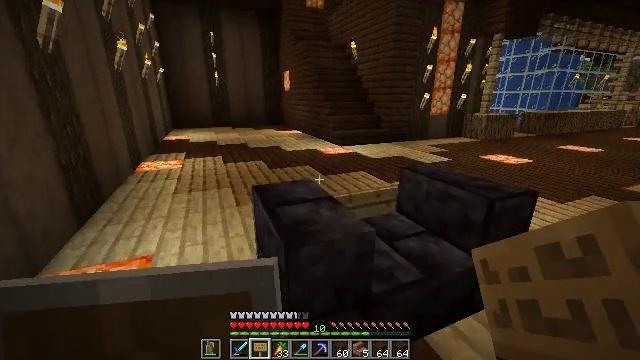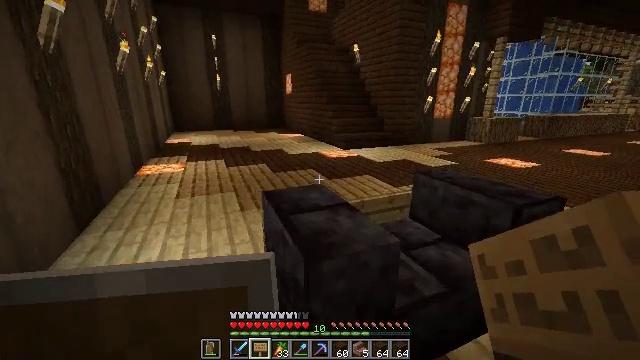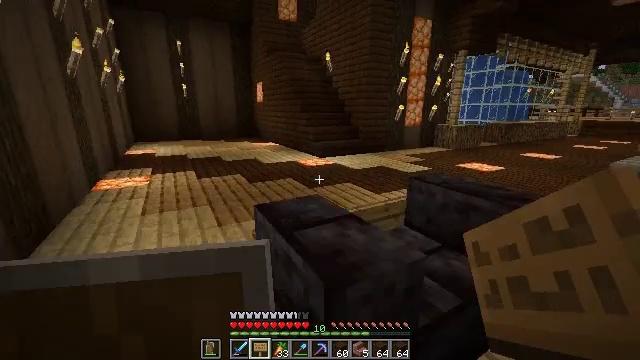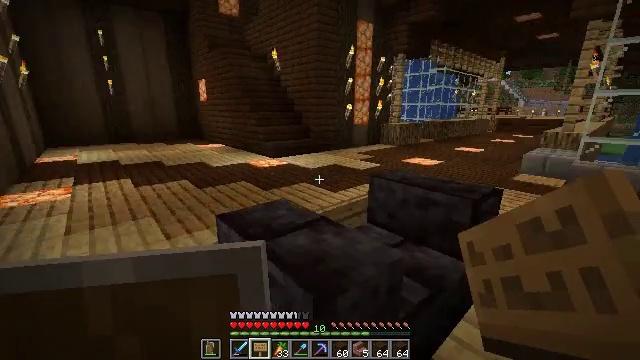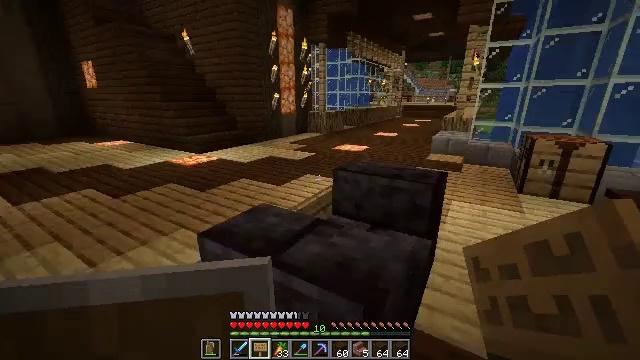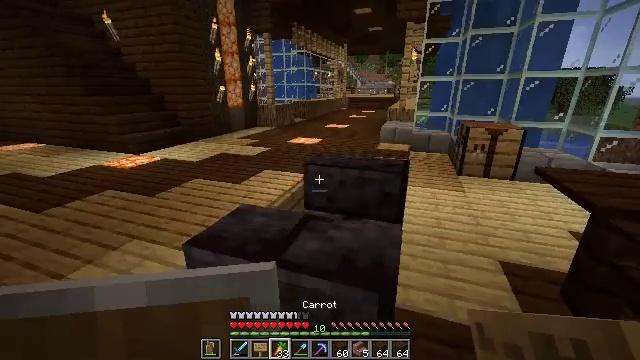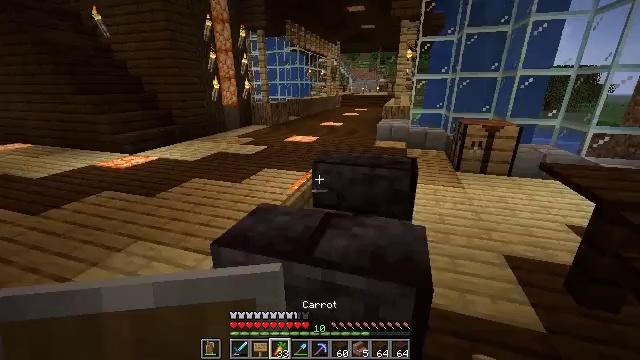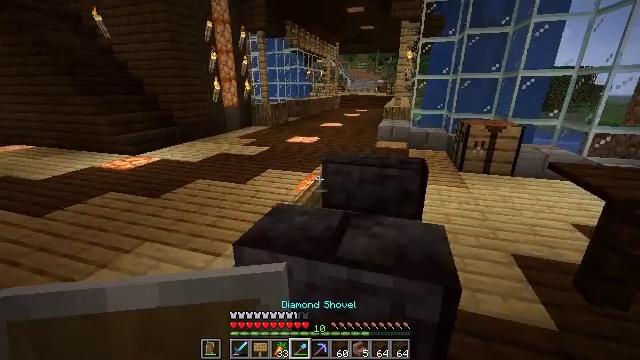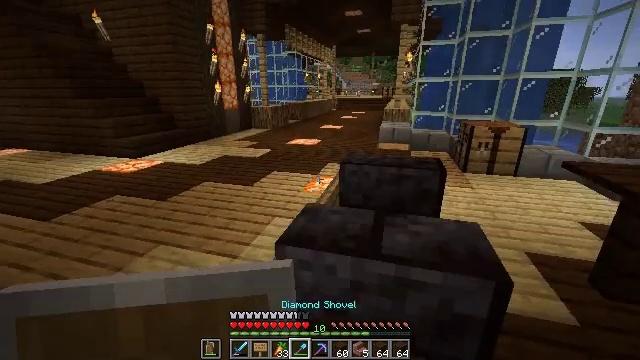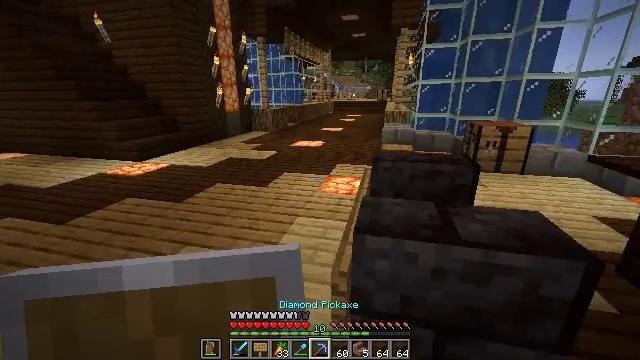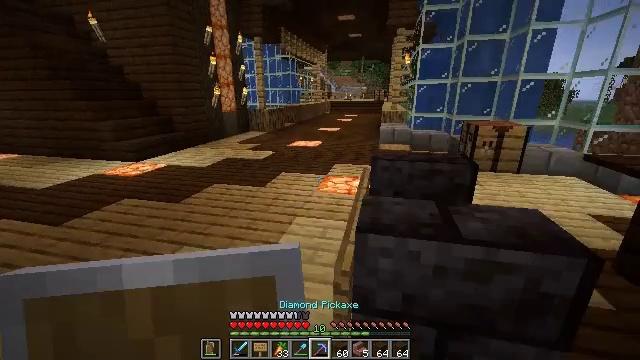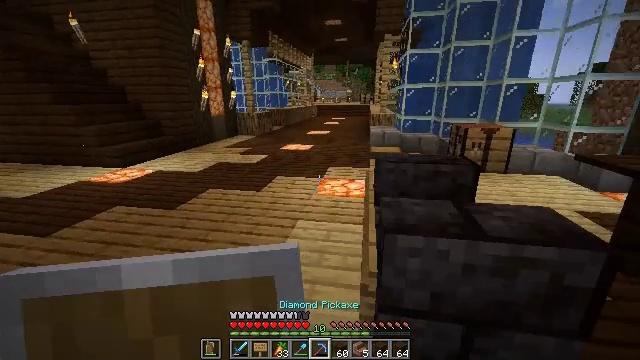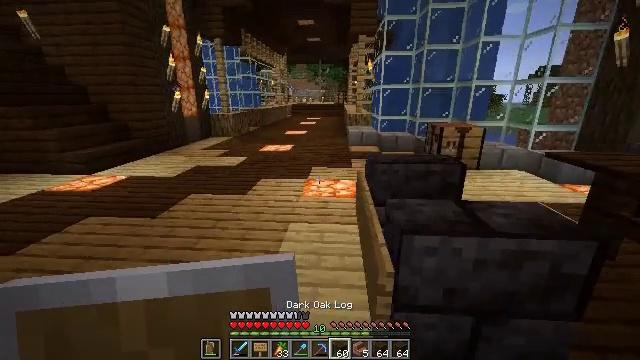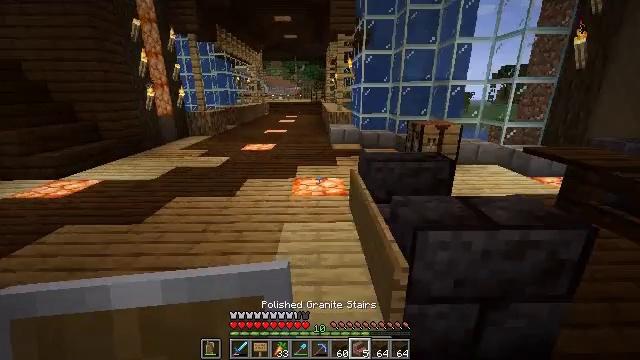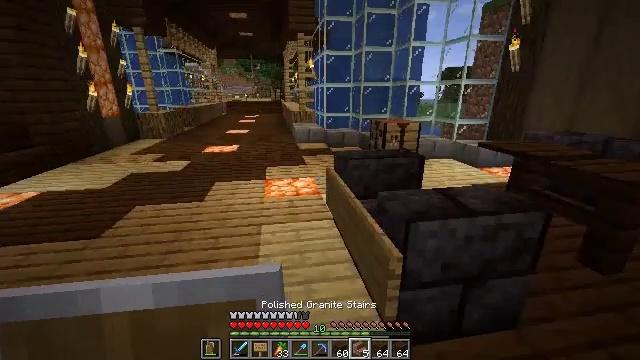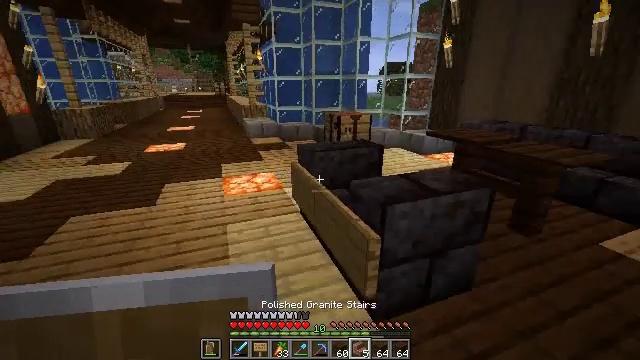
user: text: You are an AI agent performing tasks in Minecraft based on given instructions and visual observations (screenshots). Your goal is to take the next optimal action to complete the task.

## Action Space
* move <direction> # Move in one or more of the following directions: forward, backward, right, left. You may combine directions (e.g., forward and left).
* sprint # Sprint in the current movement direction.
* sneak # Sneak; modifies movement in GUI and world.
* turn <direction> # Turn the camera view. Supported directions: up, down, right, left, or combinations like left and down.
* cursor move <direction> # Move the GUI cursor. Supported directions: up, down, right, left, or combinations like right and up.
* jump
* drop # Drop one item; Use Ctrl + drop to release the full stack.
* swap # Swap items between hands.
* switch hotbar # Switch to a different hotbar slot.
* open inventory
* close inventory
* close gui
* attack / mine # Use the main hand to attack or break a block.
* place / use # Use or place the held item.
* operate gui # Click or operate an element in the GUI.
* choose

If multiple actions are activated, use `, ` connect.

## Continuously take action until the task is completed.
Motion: motion action
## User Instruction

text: Gather the polished blackstone brick stairs for re-use.
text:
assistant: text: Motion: move forward and move left
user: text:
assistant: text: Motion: move forward and move left, turn right and up
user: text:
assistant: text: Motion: move left, turn right
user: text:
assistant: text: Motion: move left, turn right and down
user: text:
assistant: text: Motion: move left, turn right and down
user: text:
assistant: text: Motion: move left, turn right
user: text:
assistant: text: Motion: move left
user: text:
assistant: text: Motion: move left, turn right
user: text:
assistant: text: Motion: move left, turn right
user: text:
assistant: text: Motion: move left
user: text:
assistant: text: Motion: move left, turn right
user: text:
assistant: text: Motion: move left, turn right
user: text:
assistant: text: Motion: move left, turn right
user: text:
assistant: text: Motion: move left, turn right
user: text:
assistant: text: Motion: move left, turn right and down
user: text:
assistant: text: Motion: move forward and move left, turn right and down
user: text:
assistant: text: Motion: move forward and move left, turn right
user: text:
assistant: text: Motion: move forward and move left
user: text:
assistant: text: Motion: move forward and move left
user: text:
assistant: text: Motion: move forward and move left
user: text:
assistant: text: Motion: move forward and move left
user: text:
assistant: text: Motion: move forward and move left
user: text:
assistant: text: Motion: move forward and move left
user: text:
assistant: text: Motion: move forward and move left, turn right
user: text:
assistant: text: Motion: move forward and move left, turn right
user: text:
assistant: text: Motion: move forward
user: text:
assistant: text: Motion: move forward
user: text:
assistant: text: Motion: move forward, switch to hotbar 1
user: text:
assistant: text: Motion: move forward, turn up, switch to hotbar 1
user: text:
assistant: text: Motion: move forward, turn left, switch to hotbar 1